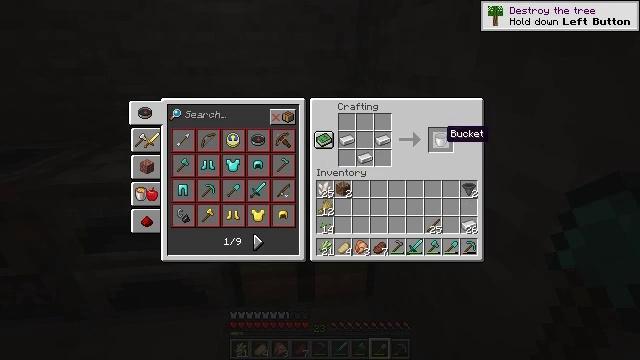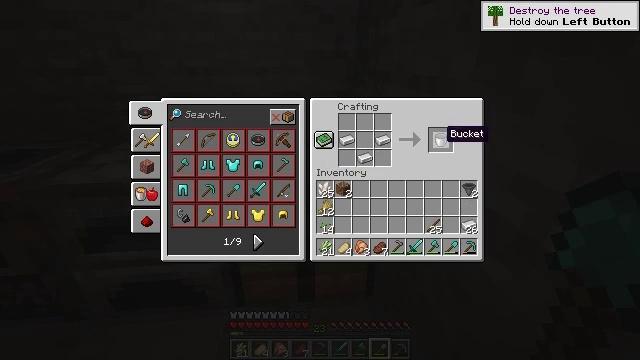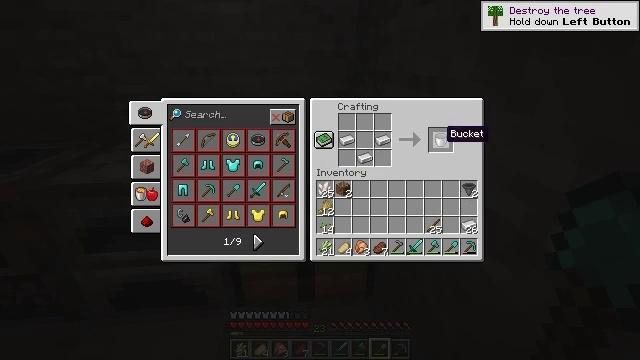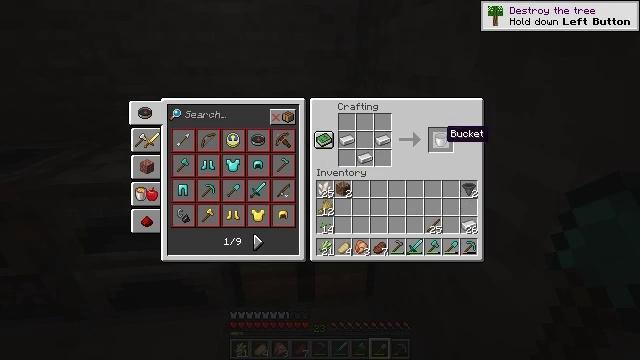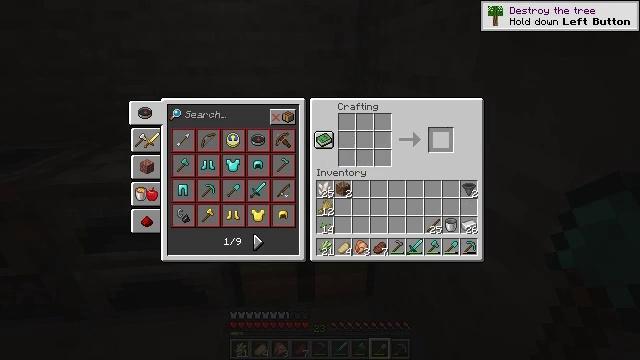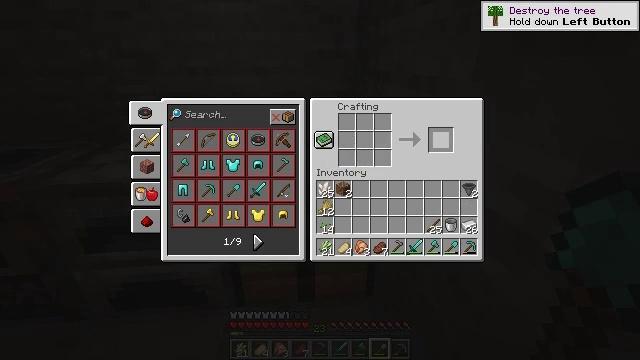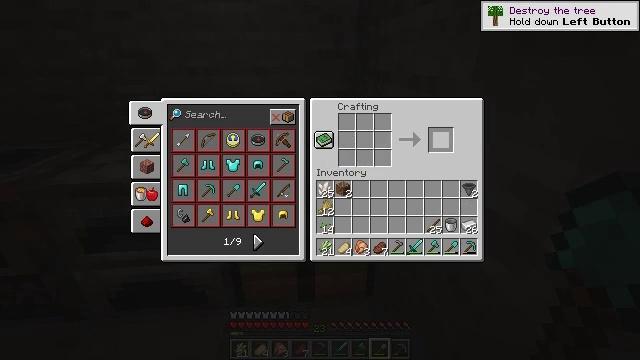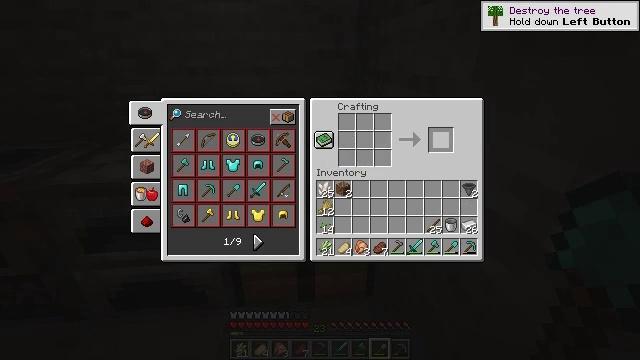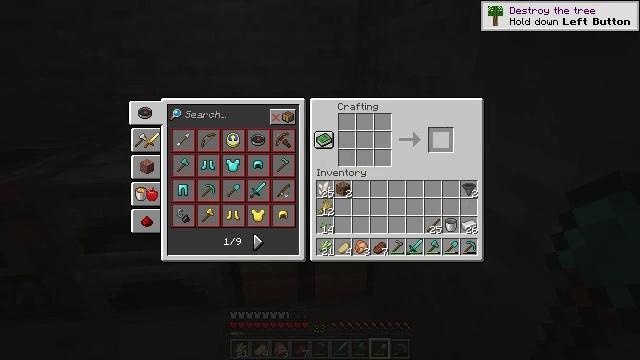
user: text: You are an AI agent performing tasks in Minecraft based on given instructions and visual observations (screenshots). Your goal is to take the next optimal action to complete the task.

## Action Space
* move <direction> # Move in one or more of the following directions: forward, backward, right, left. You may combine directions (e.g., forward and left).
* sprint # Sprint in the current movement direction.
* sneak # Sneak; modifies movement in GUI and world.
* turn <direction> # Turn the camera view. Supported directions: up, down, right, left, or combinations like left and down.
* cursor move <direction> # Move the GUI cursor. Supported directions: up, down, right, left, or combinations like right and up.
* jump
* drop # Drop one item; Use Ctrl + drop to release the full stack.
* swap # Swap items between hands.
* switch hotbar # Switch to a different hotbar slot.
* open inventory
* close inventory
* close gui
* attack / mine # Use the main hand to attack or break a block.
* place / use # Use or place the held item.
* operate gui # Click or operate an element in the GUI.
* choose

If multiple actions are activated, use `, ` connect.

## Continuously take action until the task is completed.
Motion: motion action
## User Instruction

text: Make a bucket using iron ingots at the crafting table.
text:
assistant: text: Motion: sneak
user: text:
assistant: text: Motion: sneak
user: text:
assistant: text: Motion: sneak
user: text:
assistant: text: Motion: sneak, attack / mine
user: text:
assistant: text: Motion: sneak, attack / mine
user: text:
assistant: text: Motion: sneak
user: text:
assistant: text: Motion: sneak
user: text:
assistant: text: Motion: sneak
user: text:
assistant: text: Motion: sneak